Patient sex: F
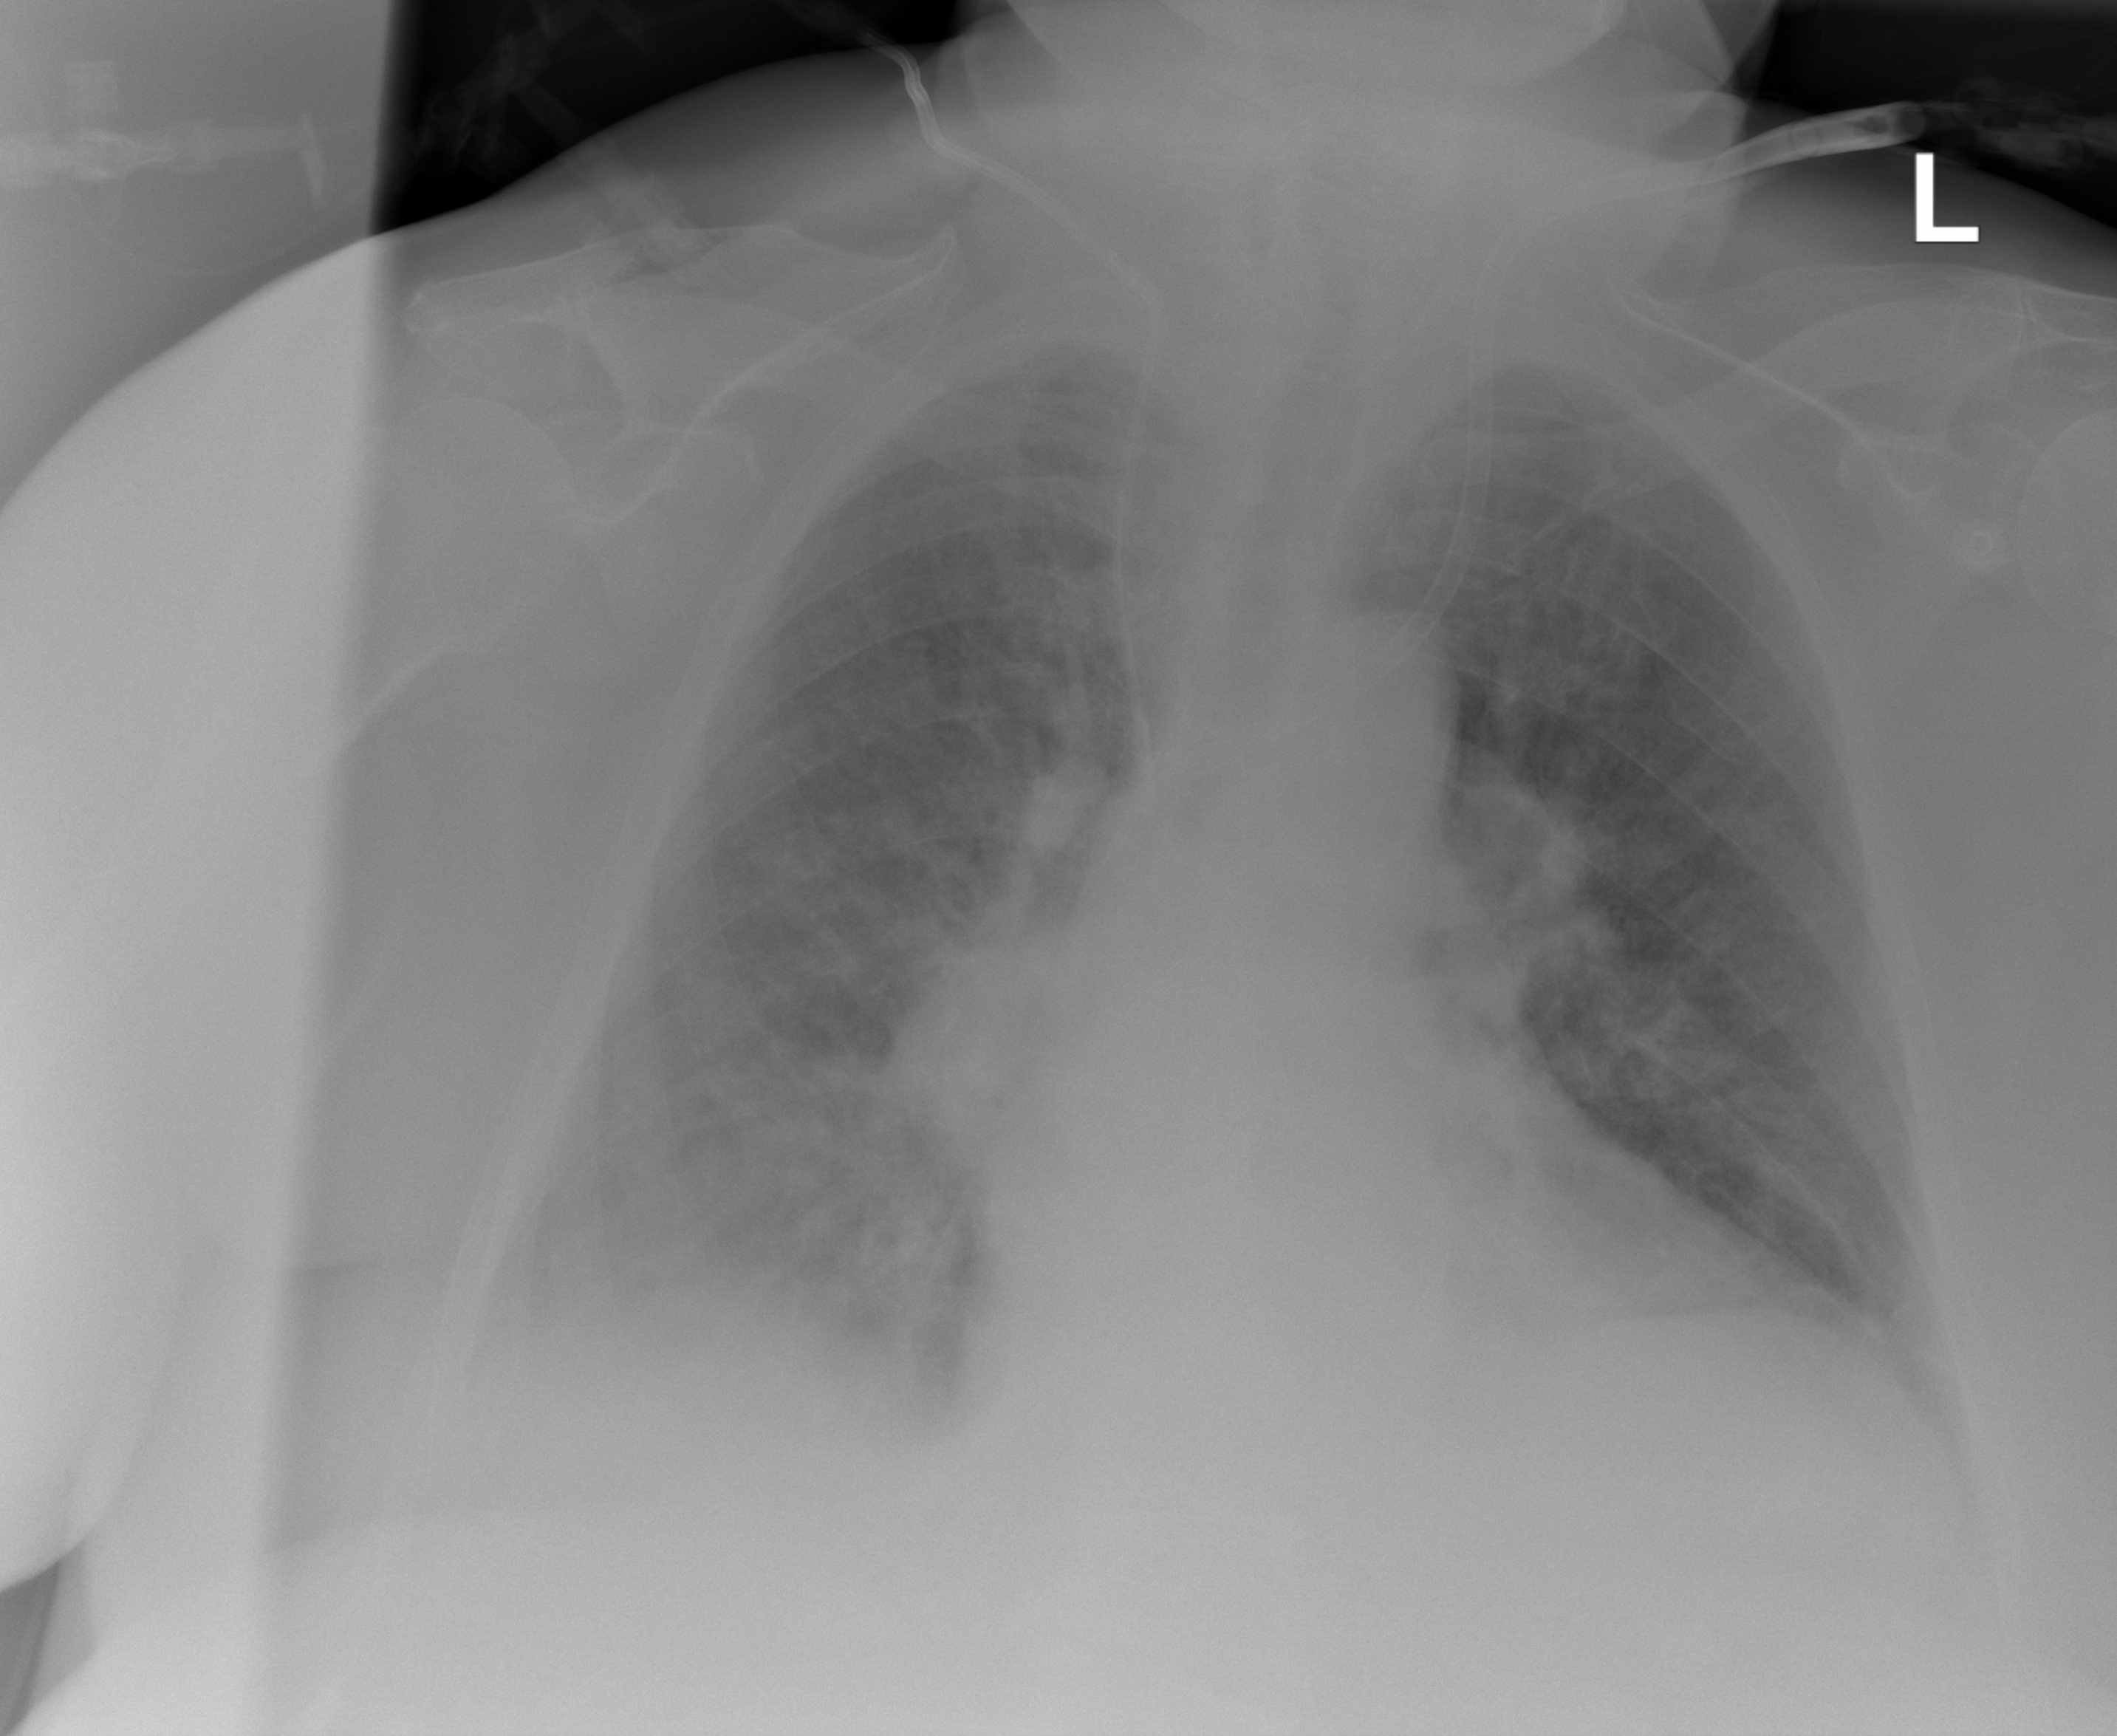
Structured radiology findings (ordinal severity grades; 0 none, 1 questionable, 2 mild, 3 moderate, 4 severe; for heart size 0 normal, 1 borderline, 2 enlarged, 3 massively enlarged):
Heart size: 2
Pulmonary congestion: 3
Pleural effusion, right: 2
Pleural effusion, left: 2
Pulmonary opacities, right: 2
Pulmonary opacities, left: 2
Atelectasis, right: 3
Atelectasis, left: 2